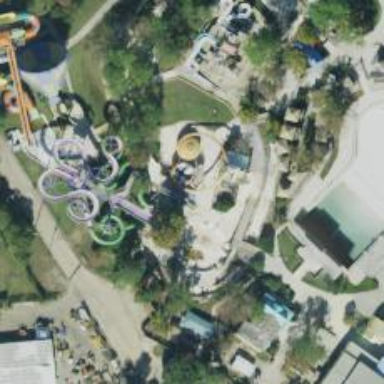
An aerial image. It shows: Bridge leading to water slide attraction.